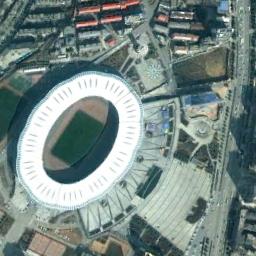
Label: stadium